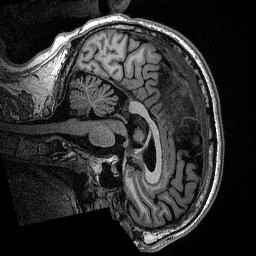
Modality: T1w
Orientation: sagittal
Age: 53
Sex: male
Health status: healthy
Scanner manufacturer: siemens
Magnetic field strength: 1.5 T
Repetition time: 2.73 s
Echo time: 0.00357 s